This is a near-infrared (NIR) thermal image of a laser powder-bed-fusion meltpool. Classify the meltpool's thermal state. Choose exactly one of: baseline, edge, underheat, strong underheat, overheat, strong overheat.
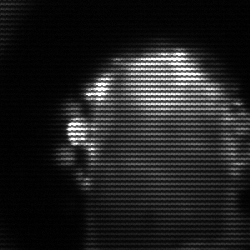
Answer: baseline